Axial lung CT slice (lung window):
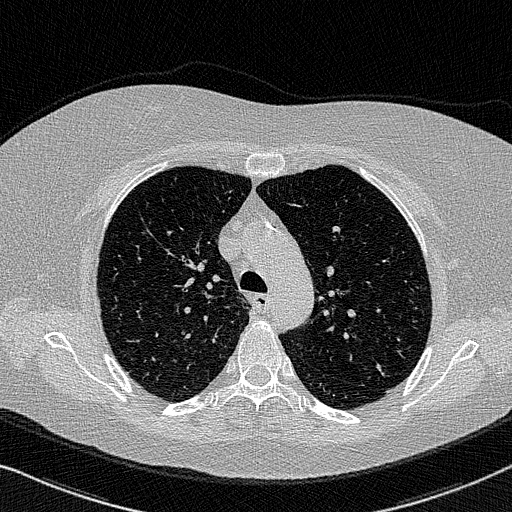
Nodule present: no